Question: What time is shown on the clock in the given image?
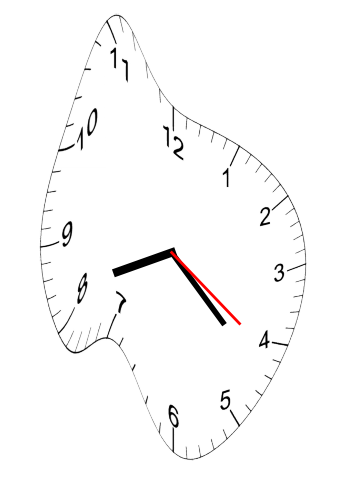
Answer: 08:22:21